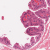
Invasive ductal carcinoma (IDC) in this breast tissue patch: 0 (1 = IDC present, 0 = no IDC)